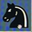
Piece: bN